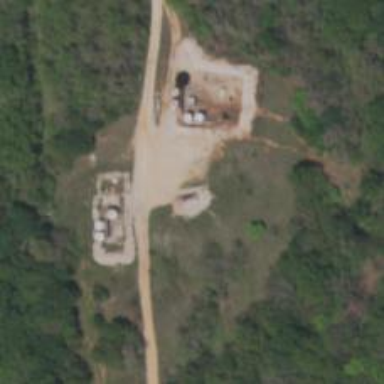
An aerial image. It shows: Petroleum well.